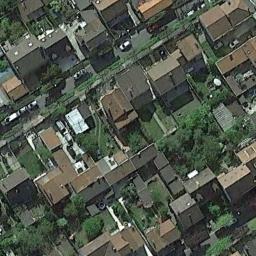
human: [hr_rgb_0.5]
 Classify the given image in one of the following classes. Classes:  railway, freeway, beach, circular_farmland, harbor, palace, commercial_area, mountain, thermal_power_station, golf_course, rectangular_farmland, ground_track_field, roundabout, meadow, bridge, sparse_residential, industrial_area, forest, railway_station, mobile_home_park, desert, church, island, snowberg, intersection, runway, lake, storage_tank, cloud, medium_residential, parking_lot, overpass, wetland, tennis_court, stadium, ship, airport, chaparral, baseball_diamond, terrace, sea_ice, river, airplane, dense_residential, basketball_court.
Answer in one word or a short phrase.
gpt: dense_residential